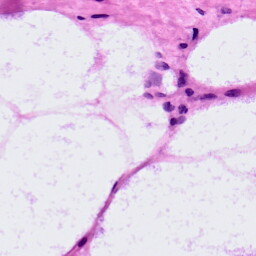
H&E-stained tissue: LymphNode